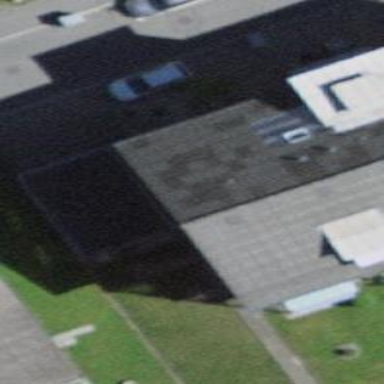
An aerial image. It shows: Roof with gabled shape made of roof tiles.